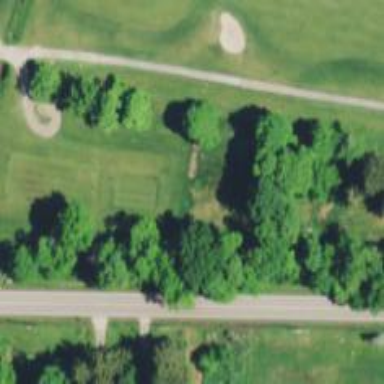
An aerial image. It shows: Golf tee on grassy land.